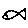
Label: fish